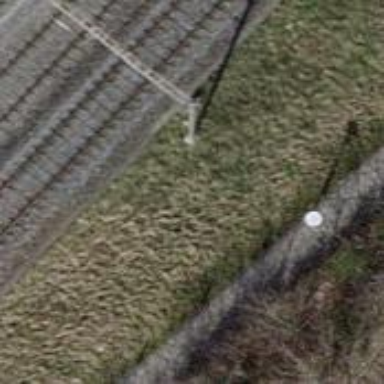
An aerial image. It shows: Power pole.